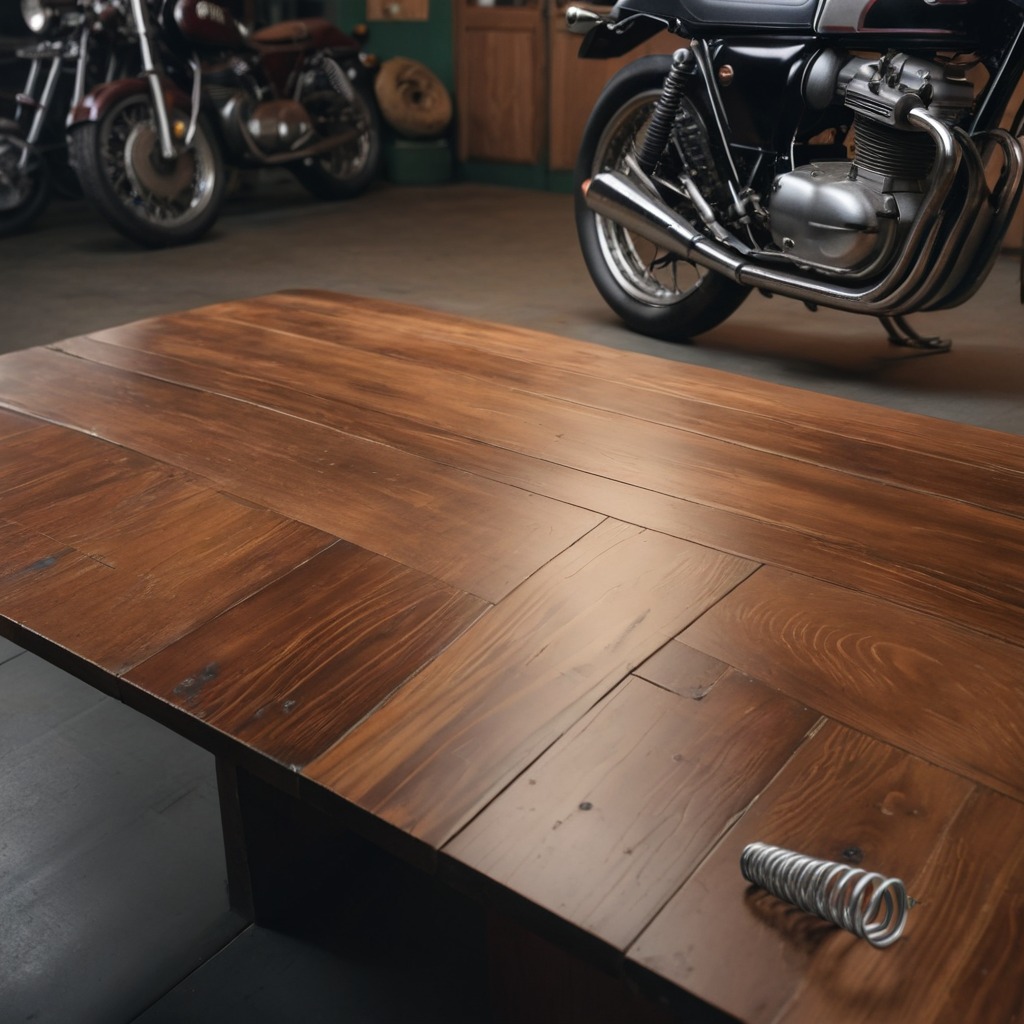
A coiled metal spring is lying on the wooden table in the garage.